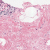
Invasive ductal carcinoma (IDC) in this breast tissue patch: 0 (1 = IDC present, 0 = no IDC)